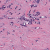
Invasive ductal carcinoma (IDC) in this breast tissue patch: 1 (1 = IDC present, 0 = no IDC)